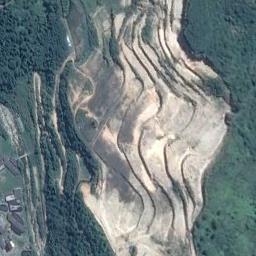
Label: terrace